Question: I am using a google web font on a site and am getting some users reporting very squished unreadable text throughout the entire site. I am unable to see this any browser or computer I use, so I am not sure what could be causing this.
Here is a screenshot of the issue:

Any suggestions to fix this would be great. Thanks!
Here is the url to site: <URL>
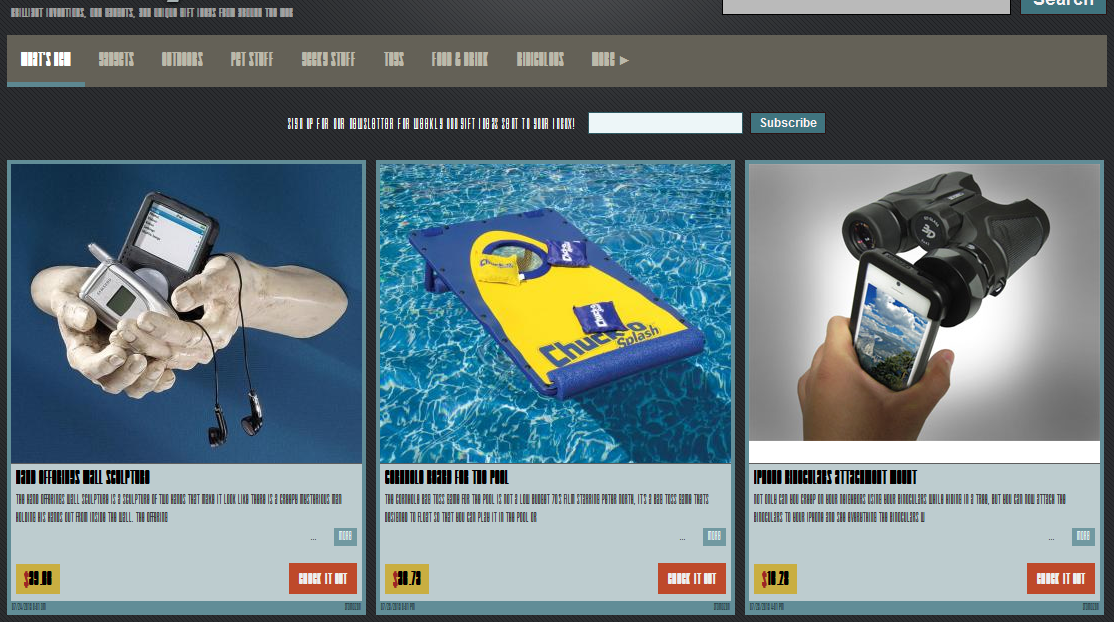
Answer: If anyone is having the same issue... From google fonts, I was getting the 'Droid Serif' font, but in my css I was using:
'''
font-family: 'Droid', arial, verdana;
'''
So, since droid did not exist anywhere, the text on the site would look like the screenshot above for a very small amount of people (for whatever reason). To fix it for those people, I just had to change it to:
'''
font-family: 'Droid Serif', arial, verdana;
'''